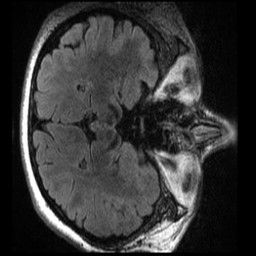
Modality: T1w
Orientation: axial
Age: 23
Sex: female